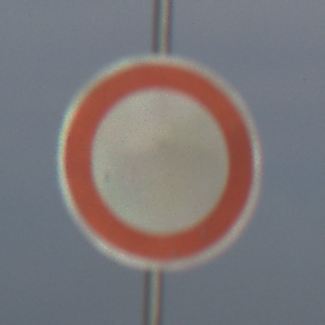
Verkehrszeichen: VerbotFahrzeugeAllerArt
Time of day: MorningAfternoon
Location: Outdoor (Suburban)
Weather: PartlyCloudy
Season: NotSpecified
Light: Natural